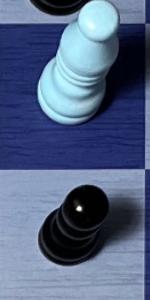
Label: Pawn_Black